Interaction volume radius: 10 \u00c5
Interaction volume height: 15 \u00c5
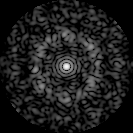
Disorder parameter: 0.7796